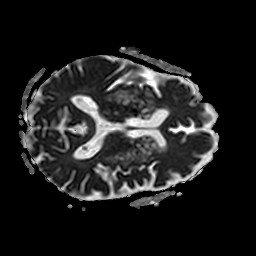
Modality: ADC
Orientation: axial
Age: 84
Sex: female
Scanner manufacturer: philips
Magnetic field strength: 3 T
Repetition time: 4.405 s
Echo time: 0.06069 s